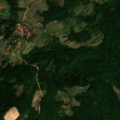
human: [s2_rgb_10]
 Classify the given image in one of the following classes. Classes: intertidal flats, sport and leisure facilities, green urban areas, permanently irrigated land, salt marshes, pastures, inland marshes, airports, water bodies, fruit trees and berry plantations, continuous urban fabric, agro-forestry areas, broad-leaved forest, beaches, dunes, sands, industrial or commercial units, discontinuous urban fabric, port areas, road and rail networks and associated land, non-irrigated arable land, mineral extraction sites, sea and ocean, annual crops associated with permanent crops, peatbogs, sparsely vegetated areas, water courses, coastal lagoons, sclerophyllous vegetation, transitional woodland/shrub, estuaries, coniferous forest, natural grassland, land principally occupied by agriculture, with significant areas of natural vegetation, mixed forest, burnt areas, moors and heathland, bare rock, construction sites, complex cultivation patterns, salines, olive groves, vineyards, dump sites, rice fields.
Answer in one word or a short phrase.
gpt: complex cultivation patterns, land principally occupied by agriculture, with significant areas of natural vegetation, broad-leaved forest